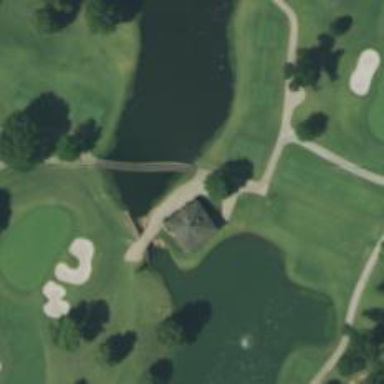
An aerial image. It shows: Path for both roads and golfers.